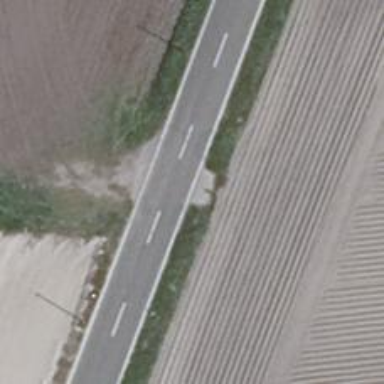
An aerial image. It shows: Tertiary road with asphalt surface.